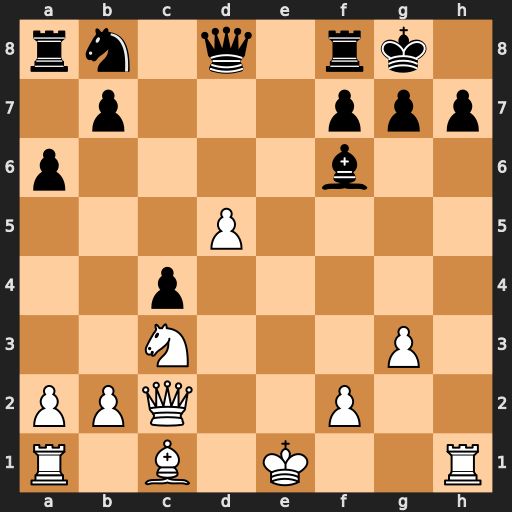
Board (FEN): rn1q1rk1/1p3ppp/p4b2/3P4/2p5/2N3P1/PPQ2P2/R1B1K2R
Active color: w
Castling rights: KQ
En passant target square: -
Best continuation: Qxh7#